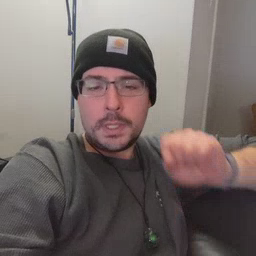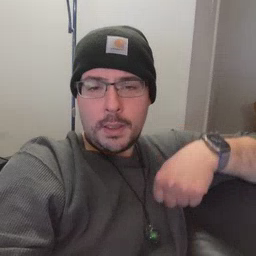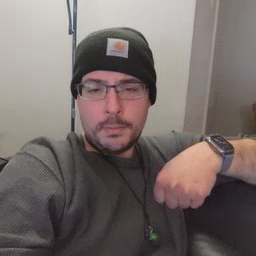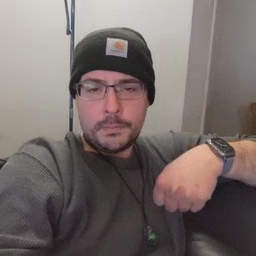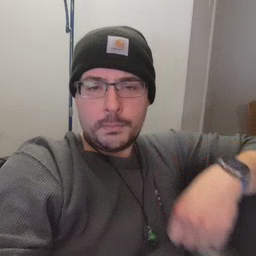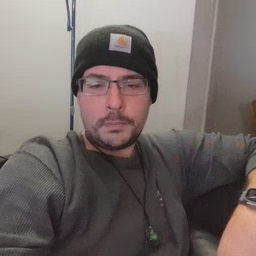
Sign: can